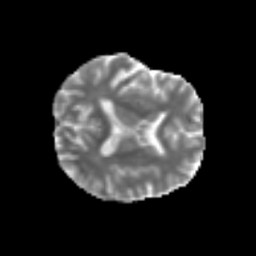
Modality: MD
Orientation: axial
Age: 51
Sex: male
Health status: ill
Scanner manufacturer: siemens
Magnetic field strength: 3 T
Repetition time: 8.7 s
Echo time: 0.11 s